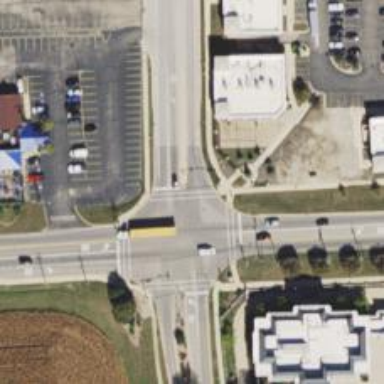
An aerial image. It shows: Crossing road.